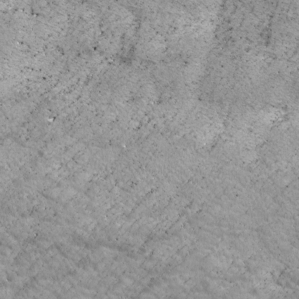
Label: non_frost